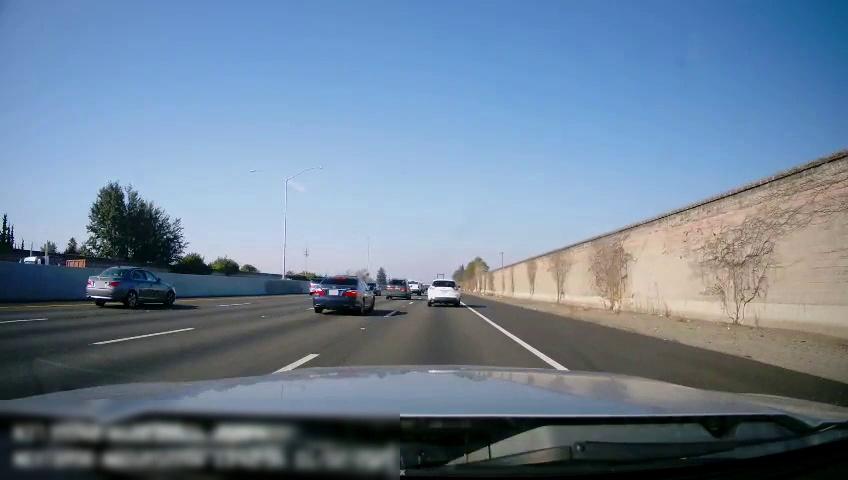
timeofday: Day
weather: Sunny
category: Drivable Space
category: Vehicles | Truck
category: Vehicles | SUV
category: Vehicles | Car
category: Vehicles | Car
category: Vehicles | Car
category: Vehicles | SUV
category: Vehicles | Car
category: Vehicles | Truck
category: Lanes | Current Lane
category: Lanes | Current Lane
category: Lanes | Alternate Lane
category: Lanes | Alternate Lane
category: Lanes | Alternate Lane